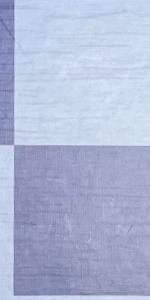
Label: Empty